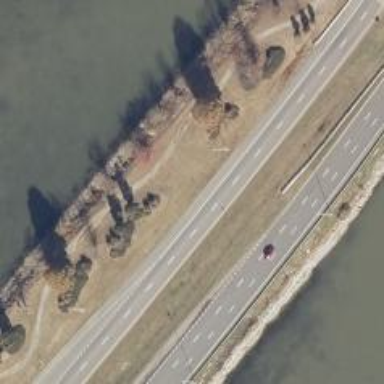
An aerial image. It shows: Expressway with asphalt surface. It is trunk highway with separate sidewalks. The road has dual carriageways.